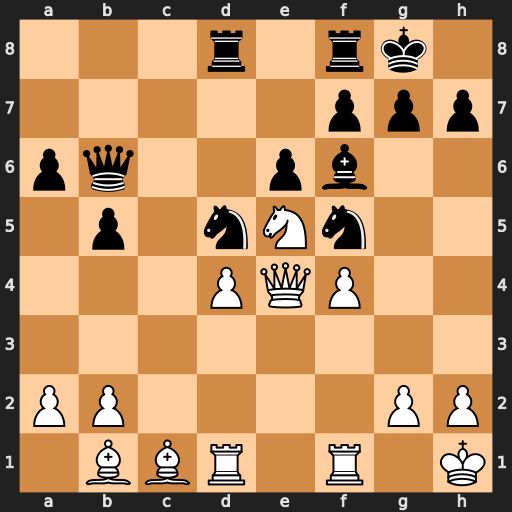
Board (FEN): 3r1rk1/5ppp/pq2pb2/1p1nNn2/3PQP2/8/PP4PP/1BBR1R1K
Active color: w
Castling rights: -
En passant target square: -
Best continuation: g4 g6 gxf5